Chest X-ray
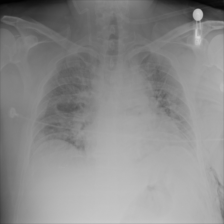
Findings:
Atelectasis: negative
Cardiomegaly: negative
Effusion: negative
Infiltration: positive
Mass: positive
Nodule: negative
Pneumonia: negative
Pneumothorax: negative
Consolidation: negative
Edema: negative
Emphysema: positive
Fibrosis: negative
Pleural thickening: negative
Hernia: negative